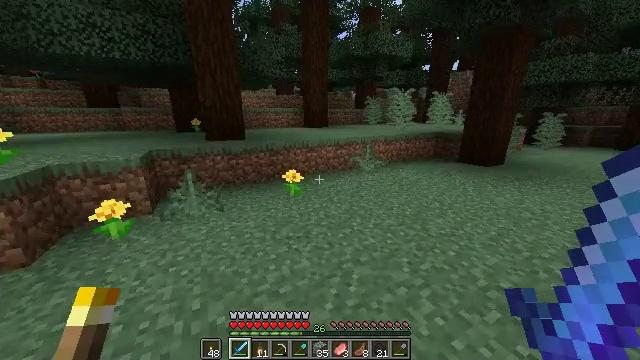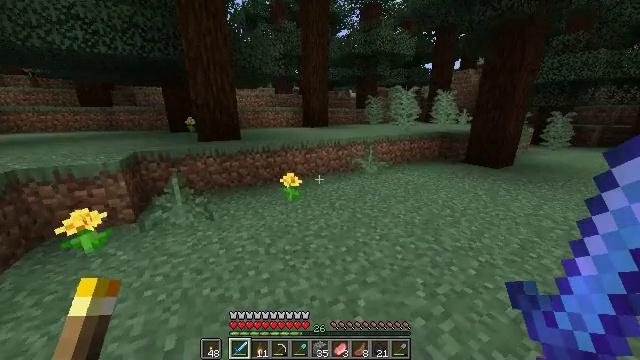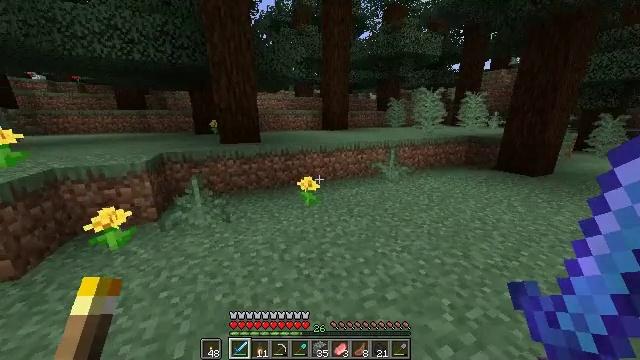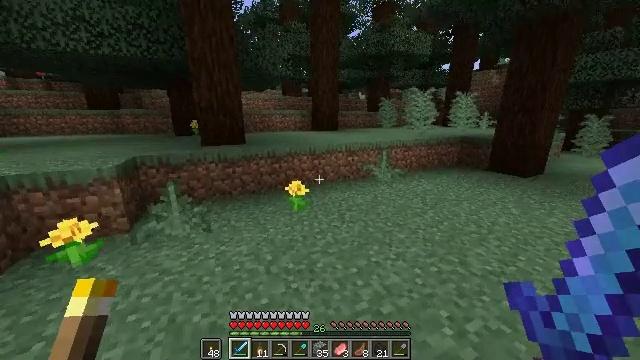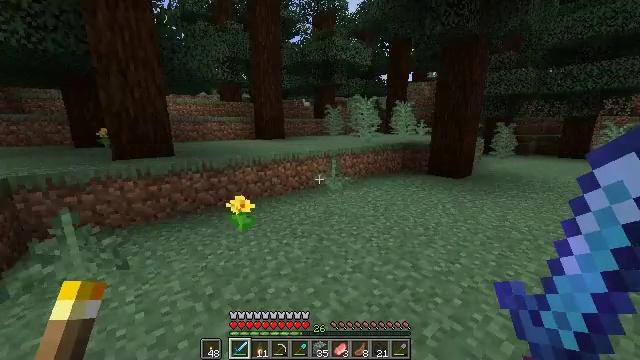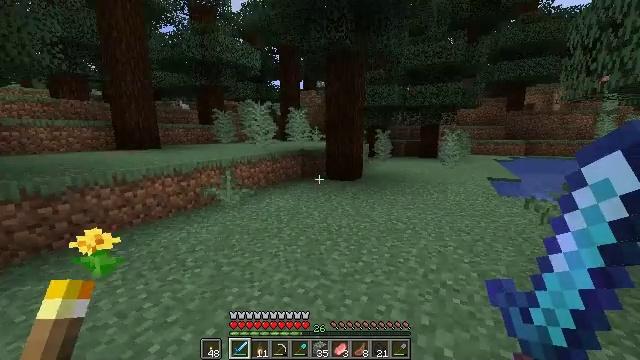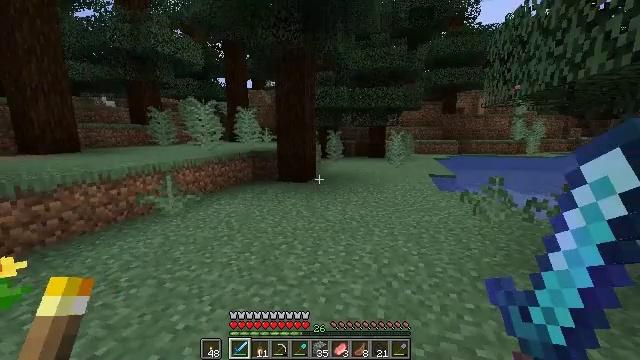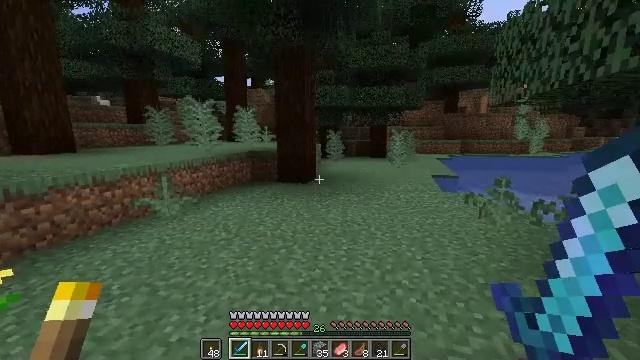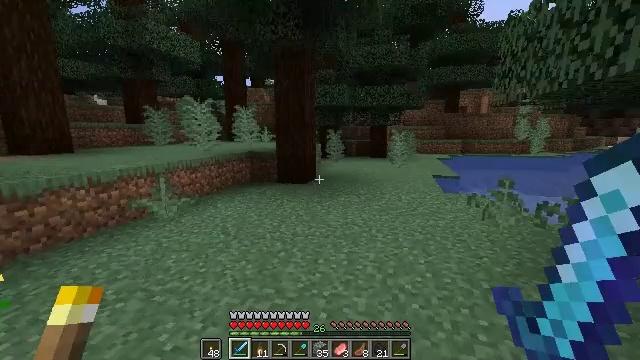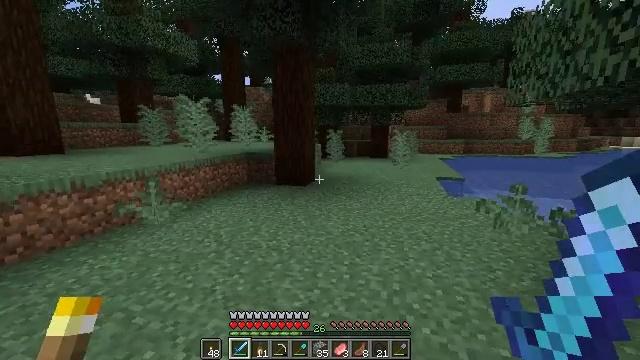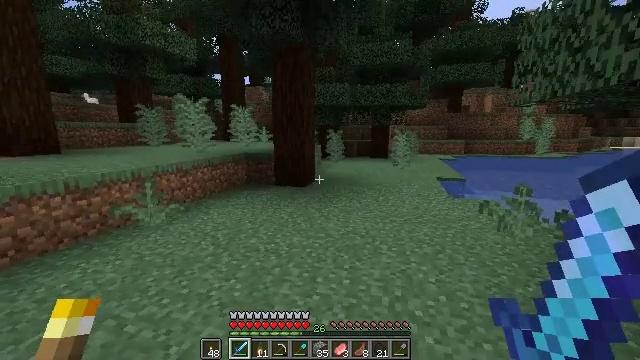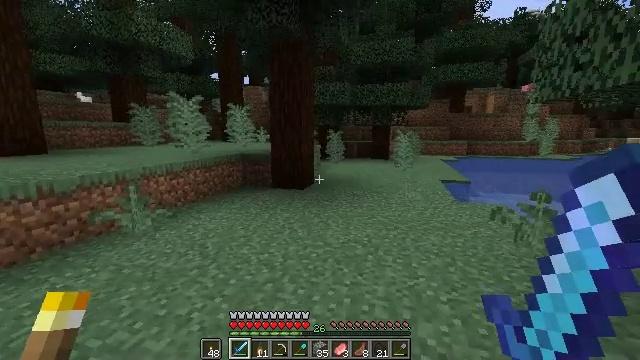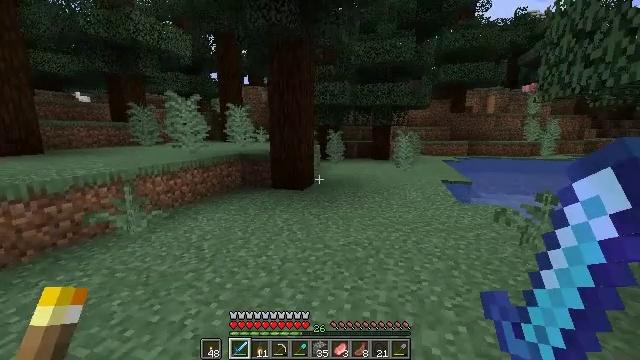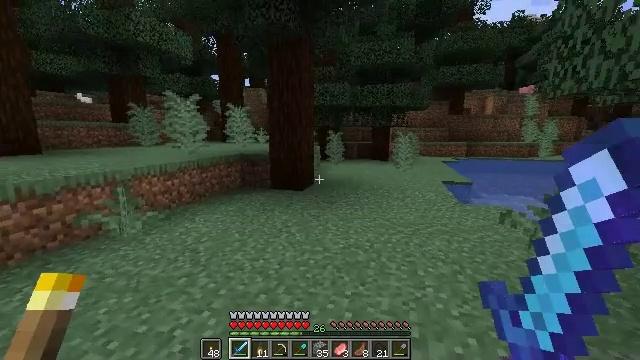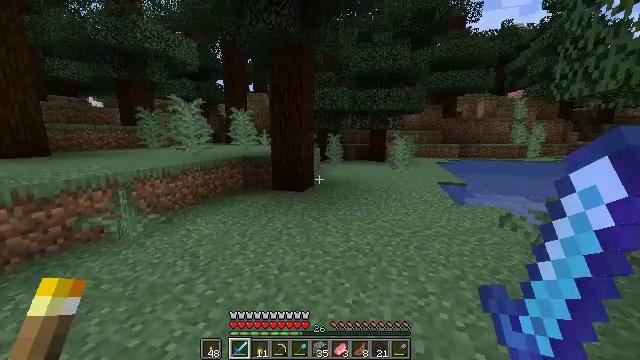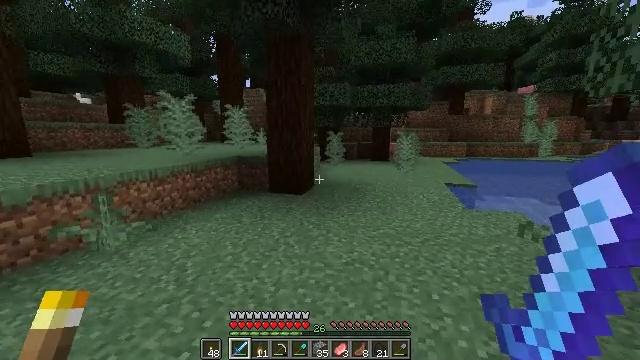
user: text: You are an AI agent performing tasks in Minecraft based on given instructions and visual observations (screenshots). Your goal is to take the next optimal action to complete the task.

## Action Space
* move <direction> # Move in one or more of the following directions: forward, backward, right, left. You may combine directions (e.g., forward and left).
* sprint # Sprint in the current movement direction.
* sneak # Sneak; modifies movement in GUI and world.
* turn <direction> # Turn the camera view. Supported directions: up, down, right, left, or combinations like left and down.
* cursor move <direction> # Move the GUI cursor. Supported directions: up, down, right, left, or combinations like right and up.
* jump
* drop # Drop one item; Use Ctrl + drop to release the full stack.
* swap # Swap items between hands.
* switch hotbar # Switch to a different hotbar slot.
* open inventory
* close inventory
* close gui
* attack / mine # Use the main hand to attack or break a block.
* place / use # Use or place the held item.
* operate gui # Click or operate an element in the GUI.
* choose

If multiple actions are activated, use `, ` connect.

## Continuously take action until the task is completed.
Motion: motion action
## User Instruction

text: Break the large fern to clear the space.
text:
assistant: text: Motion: move forward, sprint
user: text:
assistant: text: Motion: sprint, turn left
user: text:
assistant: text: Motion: sprint, turn right
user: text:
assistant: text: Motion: sprint, turn right and up
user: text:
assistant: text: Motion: sprint, turn right and up
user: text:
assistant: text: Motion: sprint, turn right
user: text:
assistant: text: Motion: move forward, sprint
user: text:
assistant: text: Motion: move forward
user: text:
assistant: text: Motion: move forward
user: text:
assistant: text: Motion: move forward
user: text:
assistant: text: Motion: move forward
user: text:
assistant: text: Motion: move forward
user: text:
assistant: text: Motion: move forward
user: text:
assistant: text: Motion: move forward
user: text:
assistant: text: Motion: move forward
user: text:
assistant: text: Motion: move forward, turn right
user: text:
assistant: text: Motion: move forward, turn right and up
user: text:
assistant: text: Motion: move forward, turn right and up
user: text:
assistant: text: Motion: move forward
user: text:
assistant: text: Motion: move forward
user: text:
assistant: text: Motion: move forward
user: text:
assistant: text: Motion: move forward
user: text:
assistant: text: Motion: move forward, turn right
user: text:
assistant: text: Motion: turn right
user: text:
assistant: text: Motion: turn right
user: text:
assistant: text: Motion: turn right
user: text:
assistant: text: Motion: turn right
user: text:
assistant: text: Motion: no_op
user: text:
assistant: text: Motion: move forward
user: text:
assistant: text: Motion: move forward